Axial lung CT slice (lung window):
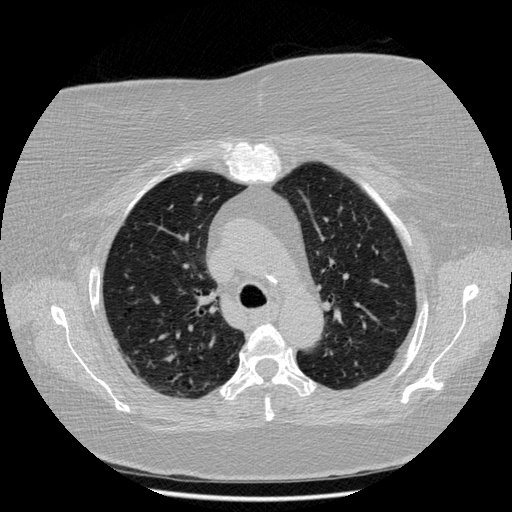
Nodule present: no